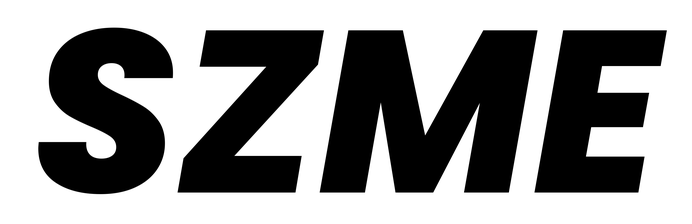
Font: Poppins-ExtraBoldItalic